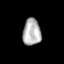
Tissue: prostate
Cell type: T cells
Senescence score: 0.2346
Nuclear area (px): 478
Mean DAPI intensity: 177.366